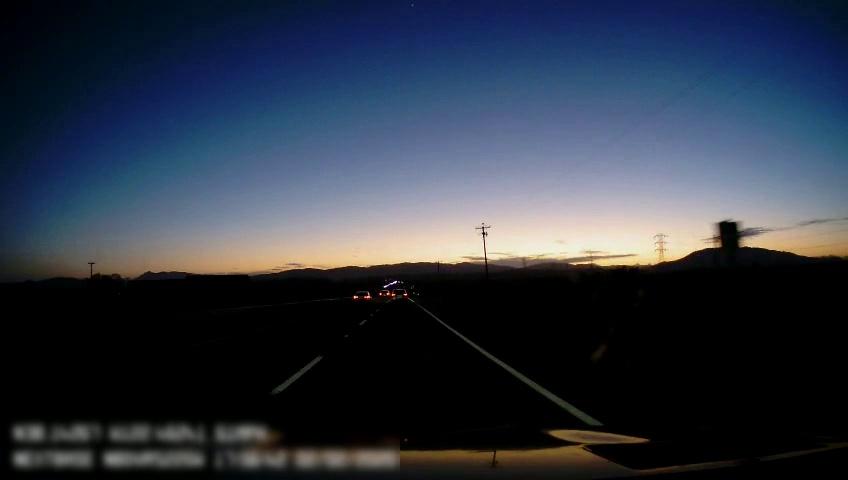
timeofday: Dusk/Dawn/Twilight
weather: Sunny
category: Drivable Space
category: Vehicles | SUV
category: Vehicles | SUV
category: Vehicles | Car
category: Lanes | Alternate Lane
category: Lanes | Current Lane
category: Lanes | Current Lane